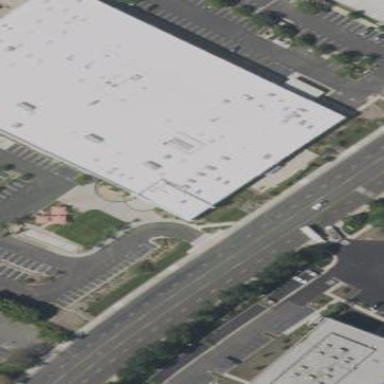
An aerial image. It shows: Commercial building.